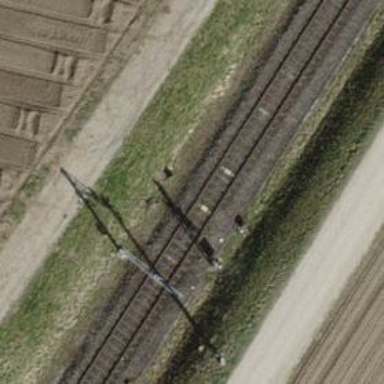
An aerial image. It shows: Railway signal.